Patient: sex M, age 44
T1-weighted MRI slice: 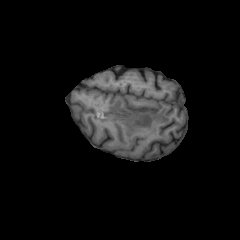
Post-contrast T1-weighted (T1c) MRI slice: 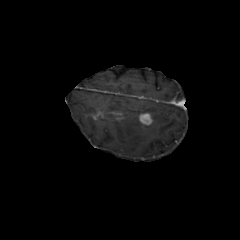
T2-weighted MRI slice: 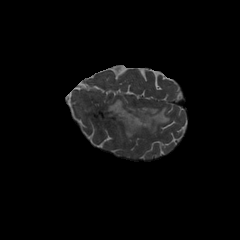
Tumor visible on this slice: yes
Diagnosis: Glioblastoma, IDH-wildtype
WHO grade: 4